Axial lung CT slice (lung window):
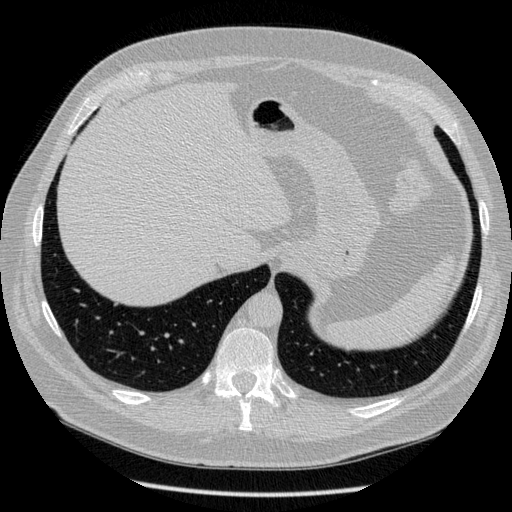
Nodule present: no